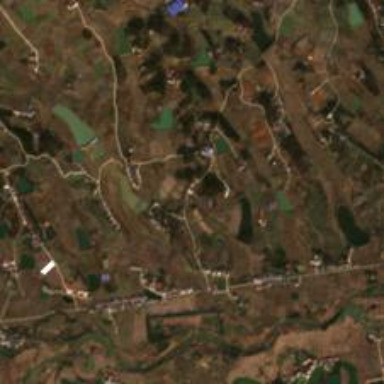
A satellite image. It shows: Village.